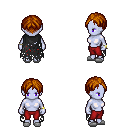
a pixel art fantasy rpg character, female body template, dark elf, purple skin, black tattered cape, red pants, brunette parted hairstyle, bracelets, white slippers, four views (front, back, left, right), 2x2 character sprite sheet, small pixel art, hard edges, no anti-aliasing